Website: home-depot
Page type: customer-info-address
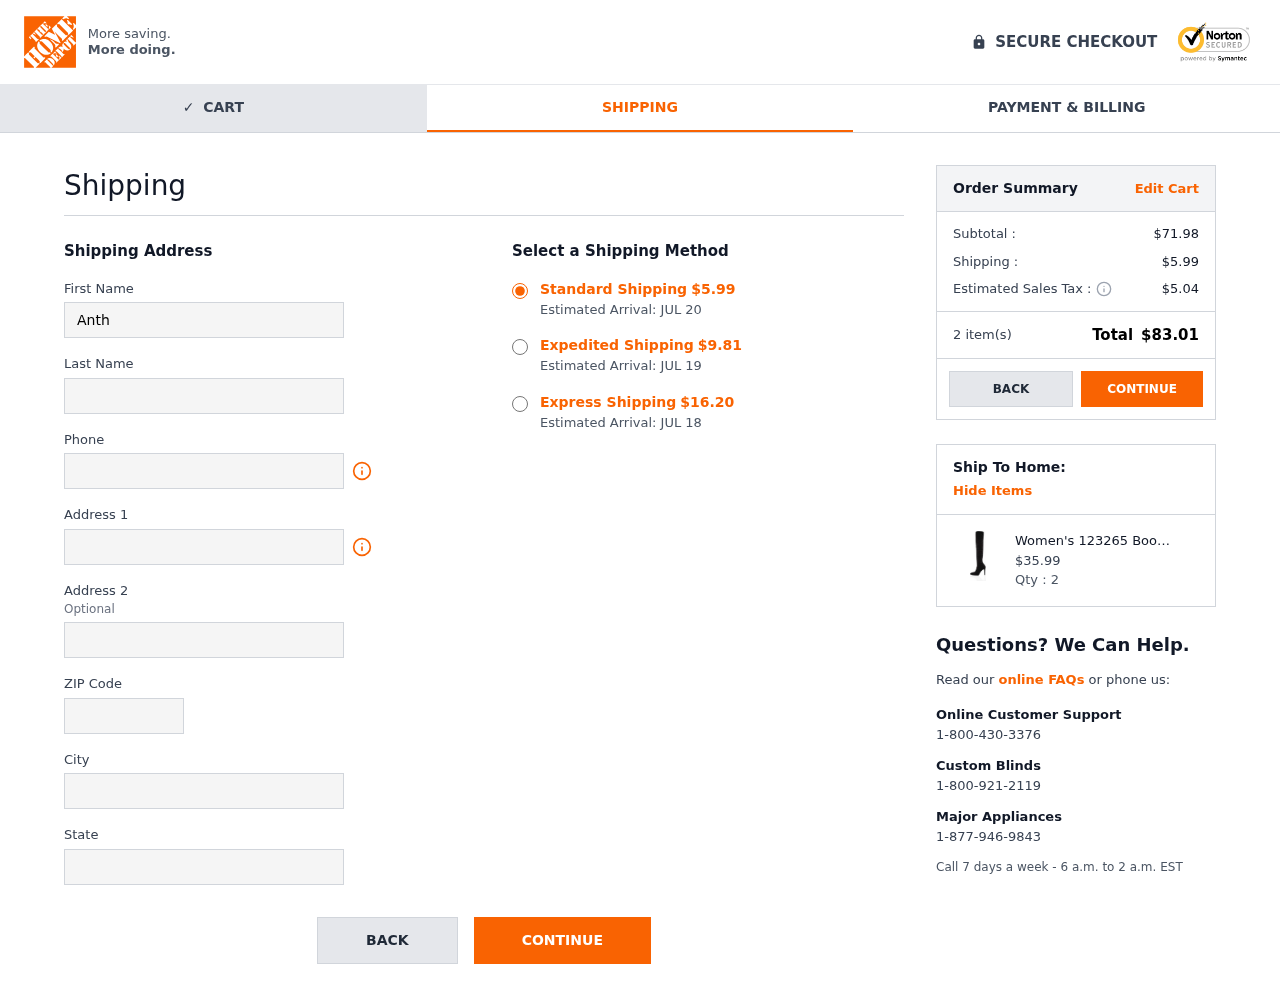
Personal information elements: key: PII_CITY
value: South Andrea
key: PII_FIRSTNAME
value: Anthony
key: PII_LASTNAME
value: Bradley
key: PII_PHONE
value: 5046849983
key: PII_POSTCODE
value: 87913
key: PII_STATE
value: Arizona
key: PII_STREET
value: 165 Barnes Stream
Product elements: key: PRODUCT1_NAME
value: Women's 123265 Boots, Black, 7 UK
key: PRODUCT1_PRICE
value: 35.99
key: PRODUCT1_QUANTITY
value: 2
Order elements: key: ORDER_SHIPPING_COST
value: $5.99
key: ORDER_DELIVERY_DATE
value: Estimated Arrival: JUL 20
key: ORDER_SHIPPING_COST_EXPEDITED
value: $9.81
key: ORDER_DELIVERY_DATE_EXPEDITED
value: Estimated Arrival: JUL 19
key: ORDER_SHIPPING_COST_EXPRESS
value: $16.20
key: ORDER_DELIVERY_DATE_EXPRESS
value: Estimated Arrival: JUL 18
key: ORDER_SUBTOTAL
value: $71.98
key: ORDER_TAX
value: $5.04
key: ORDER_NUM_ITEMS
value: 2 item(s)
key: ORDER_TOTAL
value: $83.01